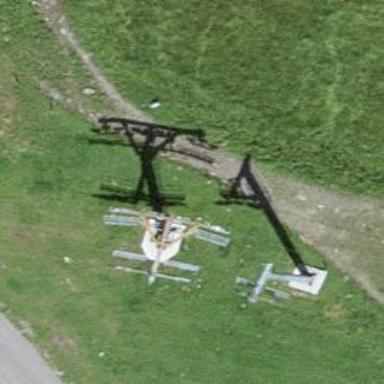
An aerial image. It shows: Pylon for aerialway.